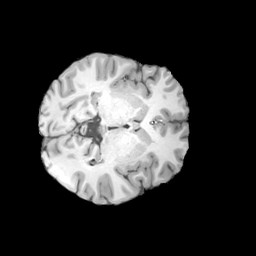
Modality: T1w
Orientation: axial
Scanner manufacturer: siemens
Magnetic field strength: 3 T
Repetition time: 2 s
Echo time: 0.0024 s